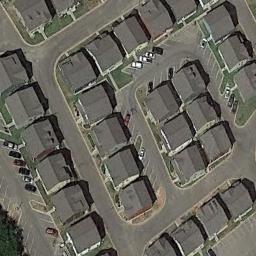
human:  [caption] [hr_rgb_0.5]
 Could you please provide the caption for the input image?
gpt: The medium residential is next to the road .

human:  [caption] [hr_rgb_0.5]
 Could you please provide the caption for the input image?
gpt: The dense medium residential area has some neatly arranged houses and parking lots and some roads go through the medium residential area .

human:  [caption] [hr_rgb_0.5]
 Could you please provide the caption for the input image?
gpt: Medium - sized residential areas are surrounded by trees .

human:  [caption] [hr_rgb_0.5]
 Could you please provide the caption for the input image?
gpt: Many buildings are in medium residential area .

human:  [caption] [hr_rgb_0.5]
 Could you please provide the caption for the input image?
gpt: There are many black buildings arranged neatly on the medium residential area .